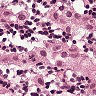
Metastatic tissue present: yes